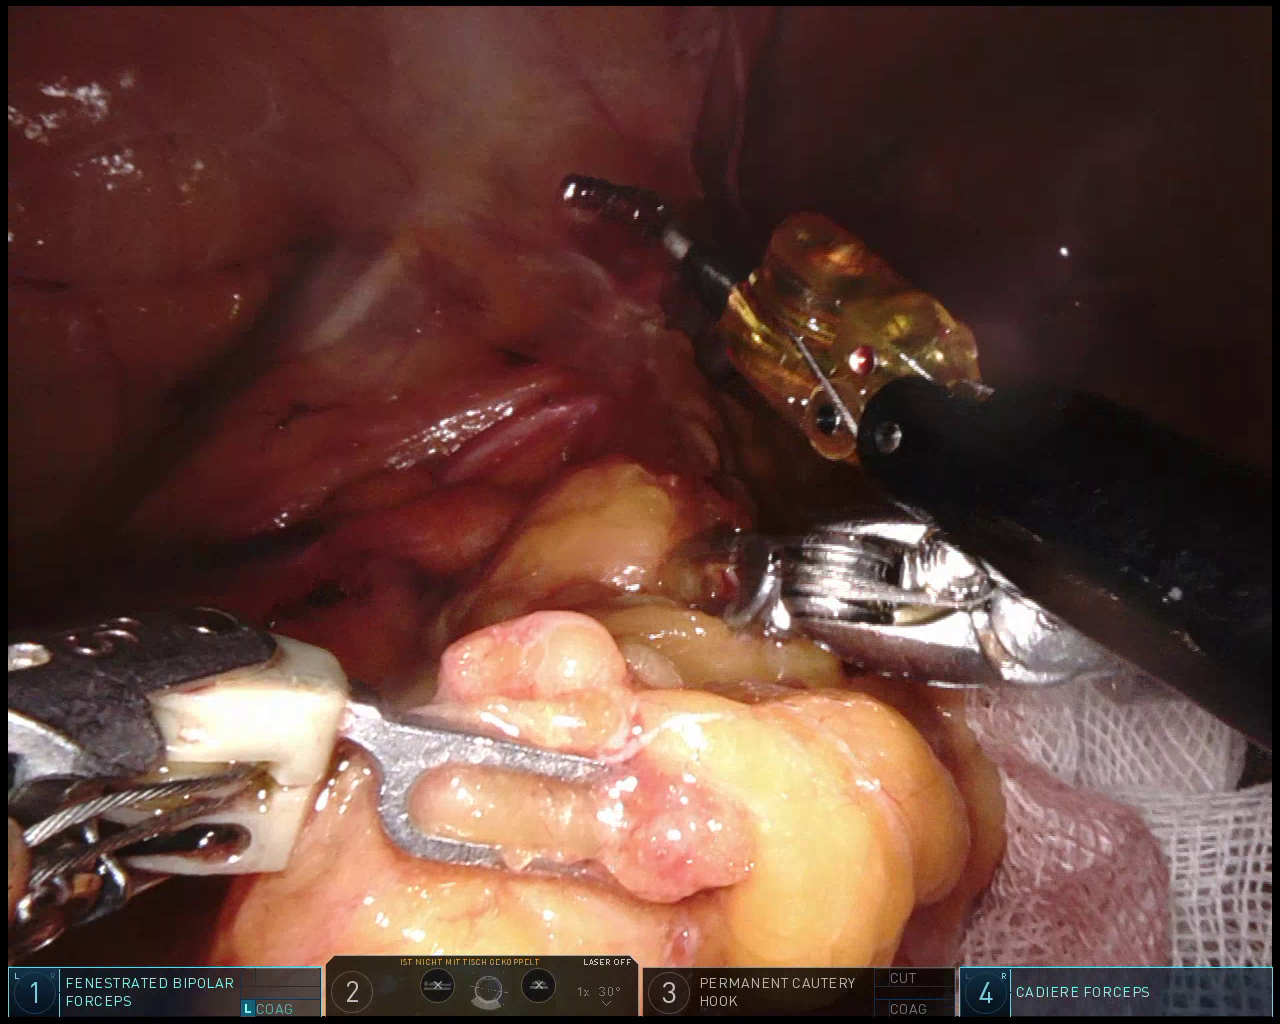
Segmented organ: ureter
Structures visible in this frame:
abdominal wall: yes
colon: no
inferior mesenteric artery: no
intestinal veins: no
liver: no
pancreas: no
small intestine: no
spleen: no
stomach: no
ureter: yes
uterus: no
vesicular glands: no